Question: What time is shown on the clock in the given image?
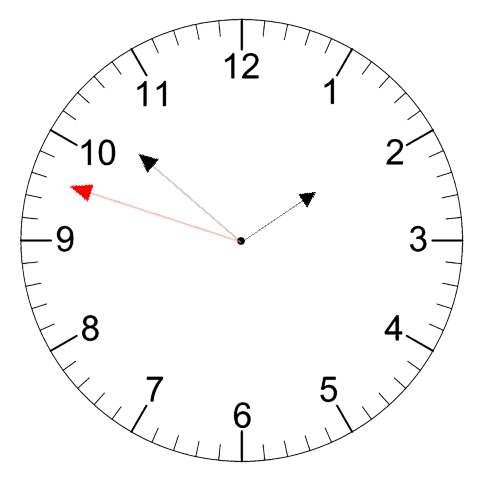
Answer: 01:51:48